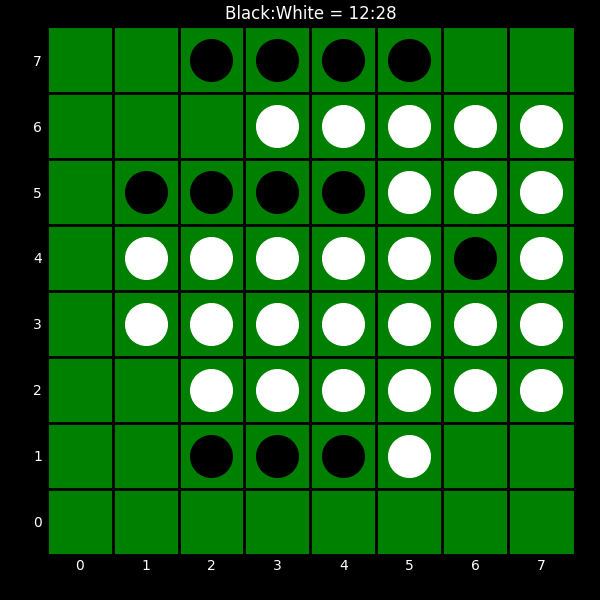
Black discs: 12
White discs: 28